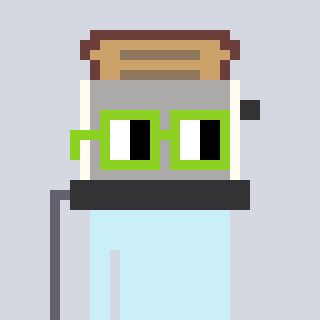
a pixel art character with square light green glasses, a toaster-shaped head and a gunk-colored body on a cool background